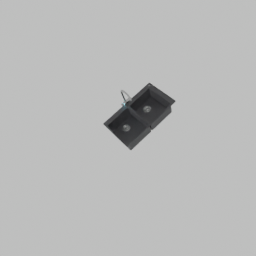
Label: appliances